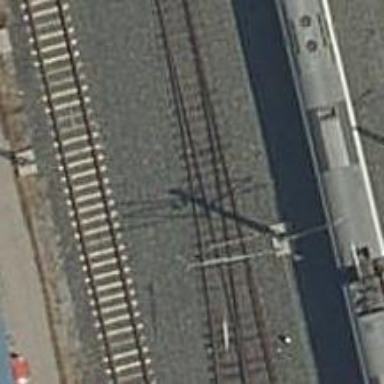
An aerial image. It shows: Rail yard with electrified contact lines for the trains.